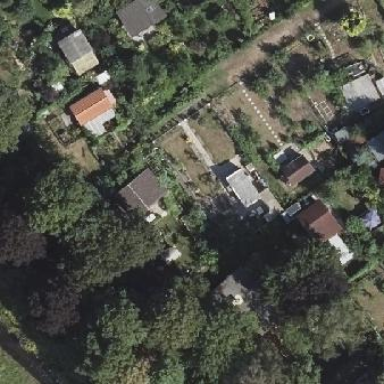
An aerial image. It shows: Plot in the allotments.